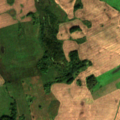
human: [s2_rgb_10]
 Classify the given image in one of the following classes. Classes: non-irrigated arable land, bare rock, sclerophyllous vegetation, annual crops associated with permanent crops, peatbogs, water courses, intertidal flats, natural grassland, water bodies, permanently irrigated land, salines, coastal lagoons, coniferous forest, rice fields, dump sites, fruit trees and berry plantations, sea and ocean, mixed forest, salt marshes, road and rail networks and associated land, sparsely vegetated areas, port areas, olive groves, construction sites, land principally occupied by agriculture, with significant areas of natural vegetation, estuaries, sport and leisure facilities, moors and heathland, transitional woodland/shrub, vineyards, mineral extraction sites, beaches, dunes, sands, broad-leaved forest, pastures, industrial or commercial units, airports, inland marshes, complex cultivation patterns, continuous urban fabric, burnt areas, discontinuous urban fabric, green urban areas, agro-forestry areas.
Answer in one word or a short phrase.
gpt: non-irrigated arable land, mixed forest